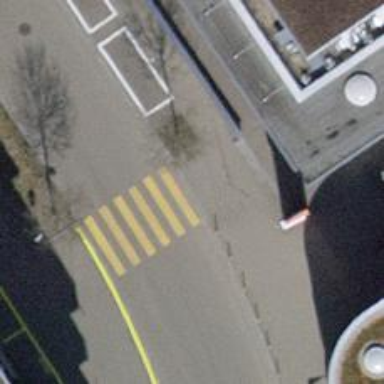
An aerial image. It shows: Kerb barrier.